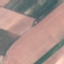
Land use / land cover class: AnnualCrop